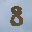
Label: 8